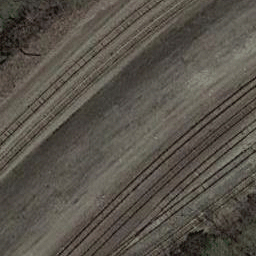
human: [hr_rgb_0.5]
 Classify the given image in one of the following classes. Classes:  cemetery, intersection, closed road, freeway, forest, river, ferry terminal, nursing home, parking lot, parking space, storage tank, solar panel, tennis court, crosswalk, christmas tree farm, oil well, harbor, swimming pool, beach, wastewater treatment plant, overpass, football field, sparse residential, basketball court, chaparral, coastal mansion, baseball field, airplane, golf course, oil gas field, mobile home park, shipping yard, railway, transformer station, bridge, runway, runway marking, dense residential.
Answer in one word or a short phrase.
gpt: railway